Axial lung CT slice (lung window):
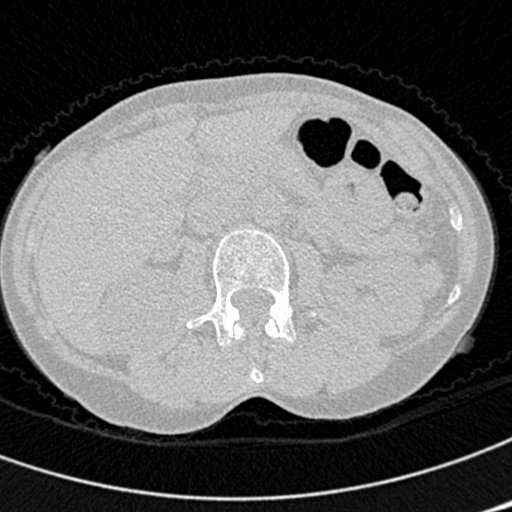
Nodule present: no